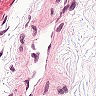
Metastatic tissue present: no